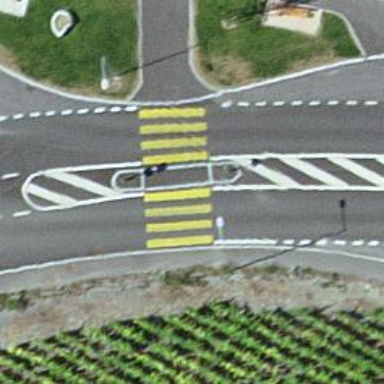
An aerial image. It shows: Uncontrolled pedestrian crossing with zebra markings and island.